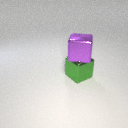
large green metal cube below large purple metal cube